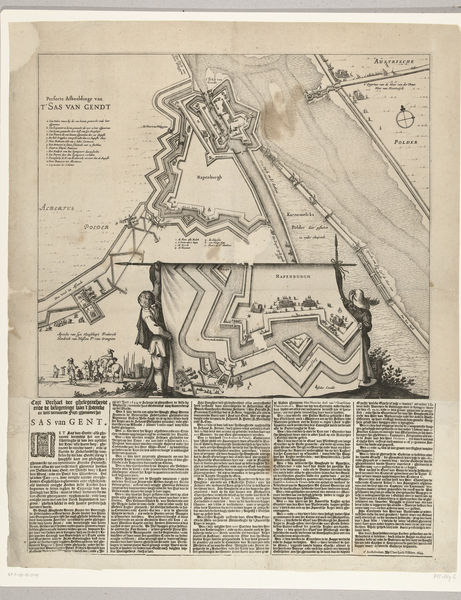
Titel: Plattegrond van het belegerde Sas-van-Gent
Künstler: Claes Jansz. (II) Visscher
Standort: Amsterdam
Institution: Rijksmuseum
Schlagwörter: old, wall, print, man, building, sea, water, street, river, castle, french, story, pen, writing, monument, letters, letter, newspaper, fort, history, plan, detail, map, horse, book, page, north, text, diagram, words, historic, dame, blueprint, inlay, word, diary, h, instructions, article, enclosure, van, gent, teepee, defense, clip, geneva, pushed, sas, gendt, burgh, van gendt, sas van gent, directon, newspapper